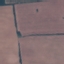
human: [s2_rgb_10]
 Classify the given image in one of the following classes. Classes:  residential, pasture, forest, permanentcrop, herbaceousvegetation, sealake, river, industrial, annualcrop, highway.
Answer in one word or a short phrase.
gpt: AnnualCrop